Interaction volume radius: 5 \u00c5
Interaction volume height: 10 \u00c5
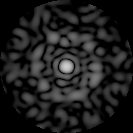
Disorder parameter: 0.8526